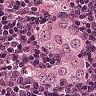
Metastatic tissue present: yes